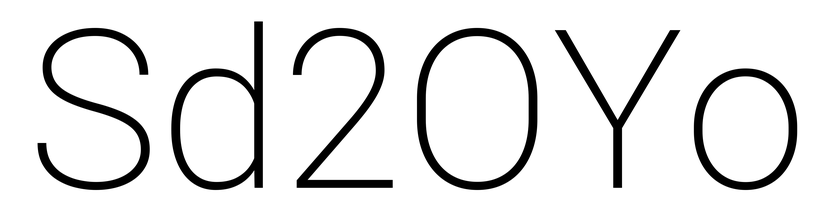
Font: Roboto_ExtraLight